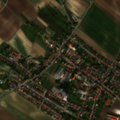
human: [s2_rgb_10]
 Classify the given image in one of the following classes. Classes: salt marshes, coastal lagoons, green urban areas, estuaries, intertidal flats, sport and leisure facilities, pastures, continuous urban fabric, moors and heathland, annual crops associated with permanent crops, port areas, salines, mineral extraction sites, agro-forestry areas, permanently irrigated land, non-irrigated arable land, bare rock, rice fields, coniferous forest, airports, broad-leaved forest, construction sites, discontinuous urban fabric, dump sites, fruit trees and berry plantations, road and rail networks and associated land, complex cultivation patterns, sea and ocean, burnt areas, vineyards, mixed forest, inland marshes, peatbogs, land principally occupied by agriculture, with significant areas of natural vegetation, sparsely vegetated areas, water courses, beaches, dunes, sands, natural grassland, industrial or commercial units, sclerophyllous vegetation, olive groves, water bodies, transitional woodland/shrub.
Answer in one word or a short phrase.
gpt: discontinuous urban fabric, non-irrigated arable land, complex cultivation patterns, land principally occupied by agriculture, with significant areas of natural vegetation